Field crop: maize
Growth stage: 2
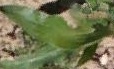
Species: maize